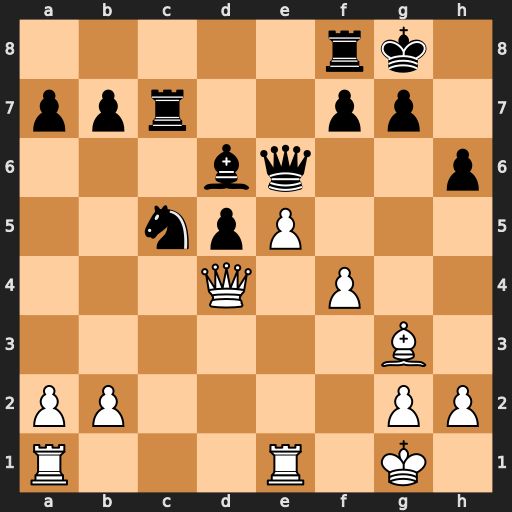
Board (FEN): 5rk1/ppr2pp1/3bq2p/2npP3/3Q1P2/6B1/PP4PP/R3R1K1
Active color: w
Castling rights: -
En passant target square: -
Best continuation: exd6 Qxd6 f5 Qxg3 hxg3